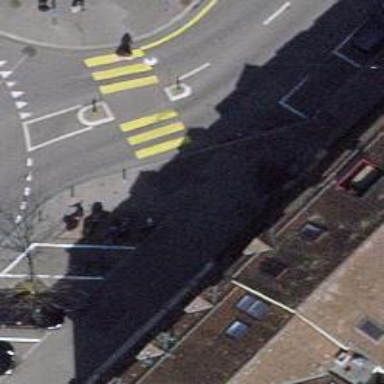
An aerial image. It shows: Kerb barrier.